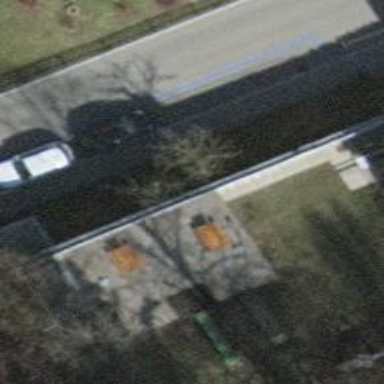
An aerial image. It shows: Parking lane with asphalt surface.